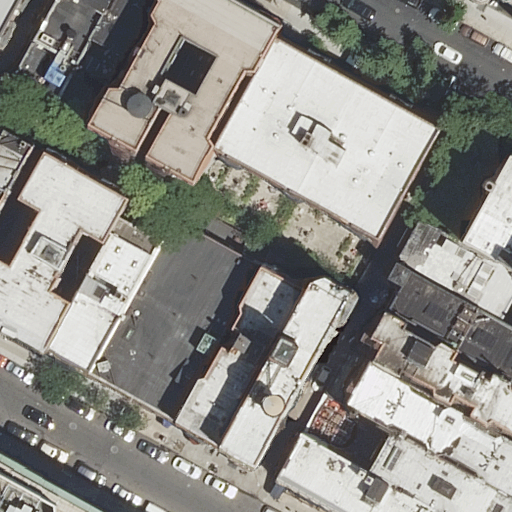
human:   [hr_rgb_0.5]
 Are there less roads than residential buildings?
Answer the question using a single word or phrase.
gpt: yes

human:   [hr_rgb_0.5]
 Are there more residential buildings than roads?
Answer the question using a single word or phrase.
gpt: yes

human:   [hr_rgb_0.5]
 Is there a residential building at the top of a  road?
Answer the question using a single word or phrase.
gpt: yes

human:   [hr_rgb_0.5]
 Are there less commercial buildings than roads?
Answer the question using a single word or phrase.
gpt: yes

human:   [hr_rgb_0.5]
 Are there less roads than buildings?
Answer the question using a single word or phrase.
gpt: yes

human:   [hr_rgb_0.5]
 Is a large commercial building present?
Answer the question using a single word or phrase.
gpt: no

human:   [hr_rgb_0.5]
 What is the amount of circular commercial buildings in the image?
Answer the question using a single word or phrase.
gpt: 0

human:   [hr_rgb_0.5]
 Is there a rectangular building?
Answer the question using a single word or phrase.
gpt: yes

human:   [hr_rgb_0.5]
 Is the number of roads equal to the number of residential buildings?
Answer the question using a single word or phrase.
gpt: no

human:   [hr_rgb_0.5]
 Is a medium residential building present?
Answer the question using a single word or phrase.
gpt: yes

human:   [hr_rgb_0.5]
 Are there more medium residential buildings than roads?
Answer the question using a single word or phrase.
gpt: yes

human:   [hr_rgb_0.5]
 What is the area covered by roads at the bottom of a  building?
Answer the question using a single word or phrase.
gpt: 0m2

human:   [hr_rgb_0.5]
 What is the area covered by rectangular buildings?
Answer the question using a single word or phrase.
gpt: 2499m2

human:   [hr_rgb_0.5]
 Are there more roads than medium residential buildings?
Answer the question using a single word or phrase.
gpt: no

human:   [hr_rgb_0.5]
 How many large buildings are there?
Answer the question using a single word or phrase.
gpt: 5

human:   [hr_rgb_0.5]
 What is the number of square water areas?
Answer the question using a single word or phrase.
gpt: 0

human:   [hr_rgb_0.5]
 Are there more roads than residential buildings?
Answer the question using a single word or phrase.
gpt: no

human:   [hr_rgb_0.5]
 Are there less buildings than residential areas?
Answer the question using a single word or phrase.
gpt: no

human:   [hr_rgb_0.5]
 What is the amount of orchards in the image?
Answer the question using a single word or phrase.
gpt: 0

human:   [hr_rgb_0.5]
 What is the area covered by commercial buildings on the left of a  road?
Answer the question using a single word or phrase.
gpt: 0m2

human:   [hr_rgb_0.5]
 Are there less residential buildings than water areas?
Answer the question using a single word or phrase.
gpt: no

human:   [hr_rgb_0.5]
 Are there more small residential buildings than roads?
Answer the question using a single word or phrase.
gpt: yes

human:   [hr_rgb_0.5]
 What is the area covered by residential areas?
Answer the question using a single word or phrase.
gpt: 0m2

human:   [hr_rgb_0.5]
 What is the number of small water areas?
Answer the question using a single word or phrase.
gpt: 0

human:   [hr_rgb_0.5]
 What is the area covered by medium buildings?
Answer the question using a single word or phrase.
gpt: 2378m2

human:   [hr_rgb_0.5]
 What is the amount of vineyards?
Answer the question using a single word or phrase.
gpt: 0

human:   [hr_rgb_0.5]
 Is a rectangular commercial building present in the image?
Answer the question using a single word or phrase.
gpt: no

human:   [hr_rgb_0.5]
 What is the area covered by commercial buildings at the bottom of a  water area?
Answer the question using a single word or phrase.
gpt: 0m2

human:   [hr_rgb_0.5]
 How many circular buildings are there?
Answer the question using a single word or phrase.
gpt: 0

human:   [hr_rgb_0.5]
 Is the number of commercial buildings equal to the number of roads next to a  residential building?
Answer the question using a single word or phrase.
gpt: no

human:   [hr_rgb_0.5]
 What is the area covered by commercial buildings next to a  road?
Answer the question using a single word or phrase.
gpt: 0m2

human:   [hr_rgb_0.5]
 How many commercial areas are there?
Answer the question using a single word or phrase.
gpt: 0

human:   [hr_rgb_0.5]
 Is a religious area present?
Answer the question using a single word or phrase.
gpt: no

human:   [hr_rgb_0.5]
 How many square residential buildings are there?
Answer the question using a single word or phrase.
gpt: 0

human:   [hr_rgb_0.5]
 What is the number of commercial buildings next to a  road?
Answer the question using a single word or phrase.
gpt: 0

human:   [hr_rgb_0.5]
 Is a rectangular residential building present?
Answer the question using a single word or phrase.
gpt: yes